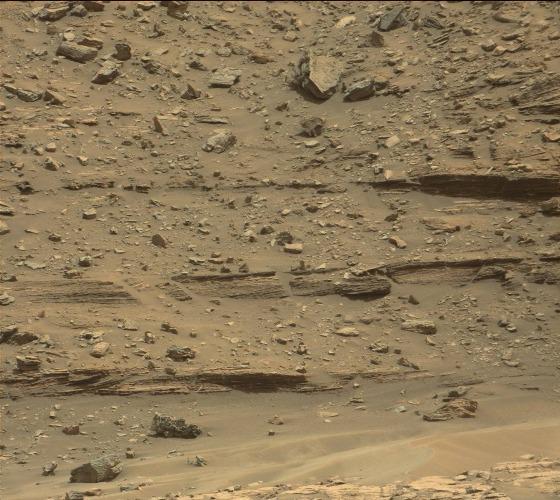
Terrain classes present: Bedrock, Gravel / Sand / Soil, Rock, Shadow